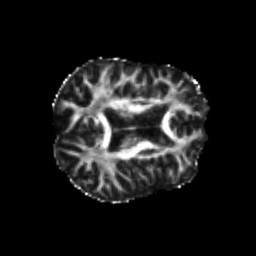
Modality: FA
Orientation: axial
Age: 21
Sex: male
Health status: healthy
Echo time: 0.074 s